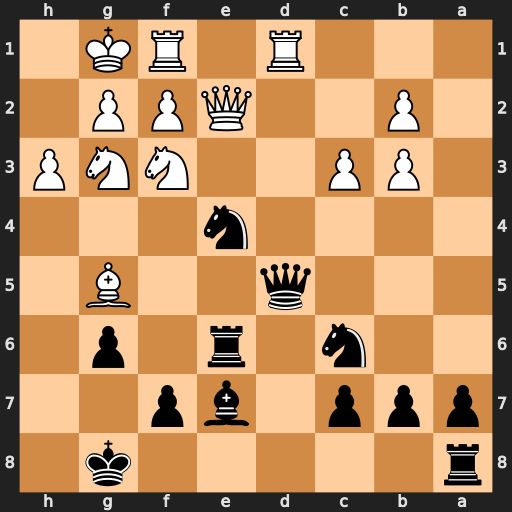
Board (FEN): r5k1/ppp1bp2/2n1r1p1/3q2B1/4n3/1PP2NNP/1P2QPP1/3R1RK1
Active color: b
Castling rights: -
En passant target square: -
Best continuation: Nxg3 Rxd5 Nxe2+